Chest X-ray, PA view. Patient: 47 years old, sex M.
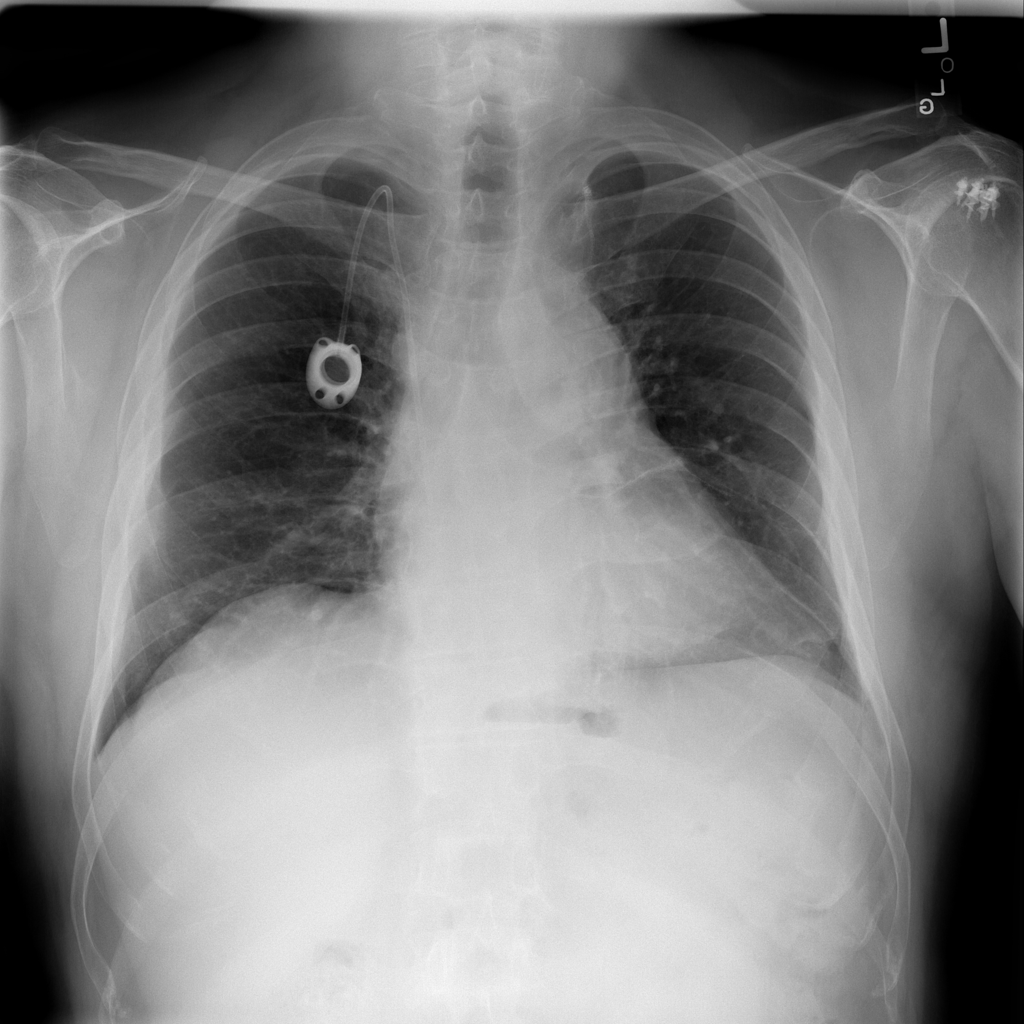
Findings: No Finding